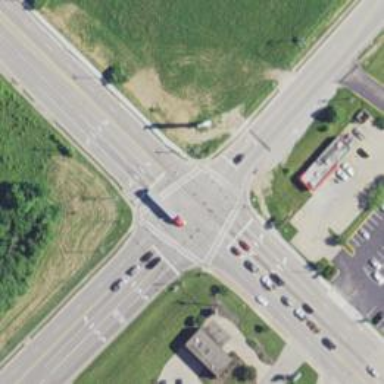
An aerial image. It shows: Crossing road.